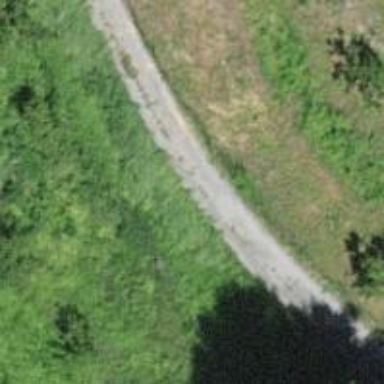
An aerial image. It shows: Gravel track.